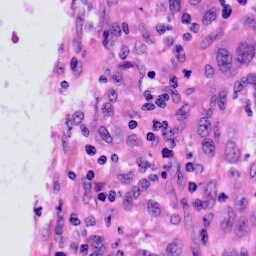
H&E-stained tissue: Skin